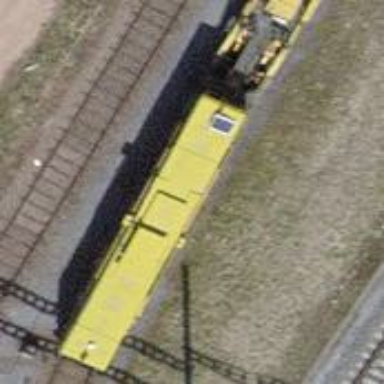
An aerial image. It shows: Railway siding for service.